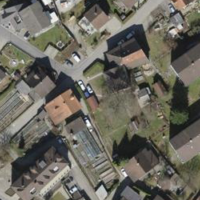
EUNIS habitat code: 54
Species observed at this site:
Caltha palustris